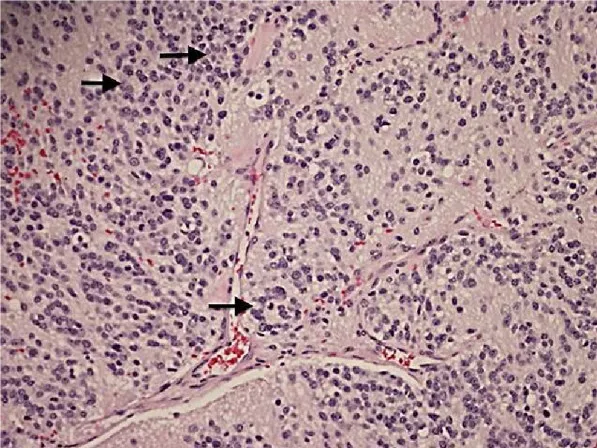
Resected mediastinal mass surgical pathology. Hemotoxylin & Eosin stained section of resected mediastinal mass reveals scattered small Homer-Wright rosettes (arrows): small dark neuroblastoma cells in circular groups around pale fibrillary neuropil (200x magnification).
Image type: pathology (h&e)